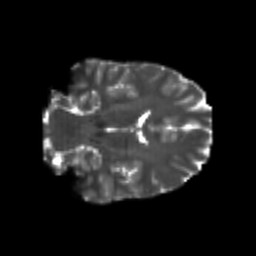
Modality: T2w
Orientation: coronal
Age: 24
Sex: male
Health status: healthy
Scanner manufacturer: philips
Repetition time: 7.391 s
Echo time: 0.08599 s